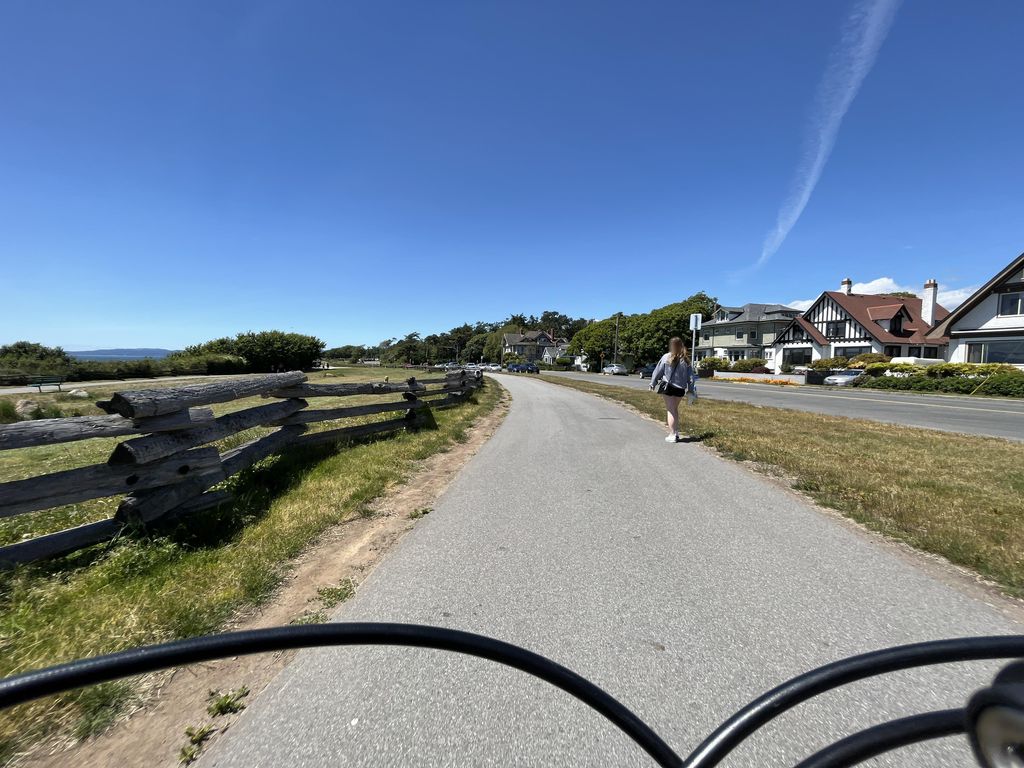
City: victoria